Question: I connected a button to the Raspberry Pi GPIO ports:

The <URL> node js module allows only to pull the current status but not waiting
for a state change:
'''
gpio.read(16, function(err, value) {
if(err) throw err;
console.log(value); // The current state of the pin
});
'''
Is there any solution to bind events asynchronously?
In this example this would be whenever the button is pressed.
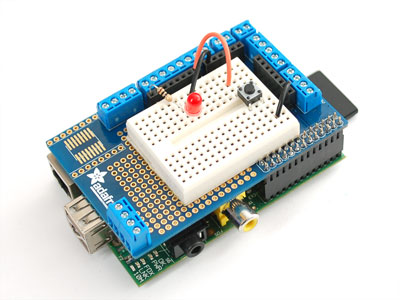
Answer: I'd suggest using the module called <URL>.
It has the ability to watch a value-file while not taxing the cpu with polling in intervals.
I made a small test-app with node.js to try out leds and buttons with it, you can check it out <URL>.